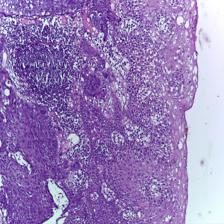
Diagnosis: OSCC